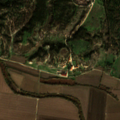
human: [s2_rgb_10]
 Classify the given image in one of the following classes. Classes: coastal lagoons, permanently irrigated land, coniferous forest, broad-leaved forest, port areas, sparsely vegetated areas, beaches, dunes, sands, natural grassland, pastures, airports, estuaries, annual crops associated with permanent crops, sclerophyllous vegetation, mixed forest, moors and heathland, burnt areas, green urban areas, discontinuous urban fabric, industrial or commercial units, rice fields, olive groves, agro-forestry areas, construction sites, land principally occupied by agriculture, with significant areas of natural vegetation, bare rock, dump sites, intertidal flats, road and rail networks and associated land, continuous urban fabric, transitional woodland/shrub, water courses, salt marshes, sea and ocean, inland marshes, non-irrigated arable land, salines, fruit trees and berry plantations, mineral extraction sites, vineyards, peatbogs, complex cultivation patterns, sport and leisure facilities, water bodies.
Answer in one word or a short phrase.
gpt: rice fields, mixed forest, transitional woodland/shrub